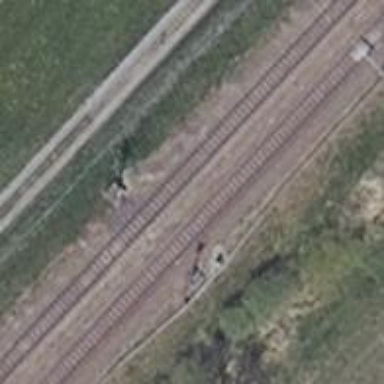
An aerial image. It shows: Light railway signal with light crossing form.